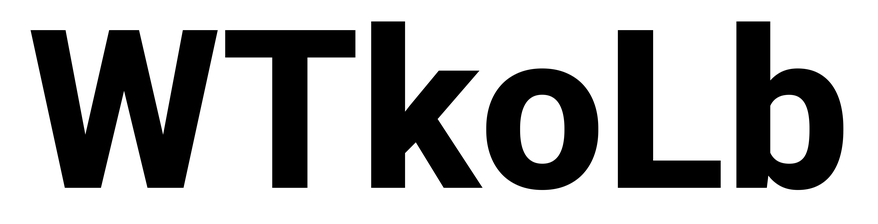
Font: Roboto_ExtraBold